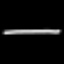
Label: line